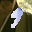
Label: 9